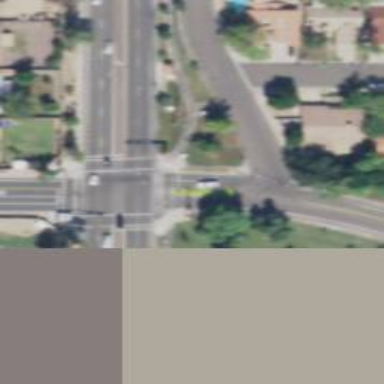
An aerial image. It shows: Solid stop line on the road.